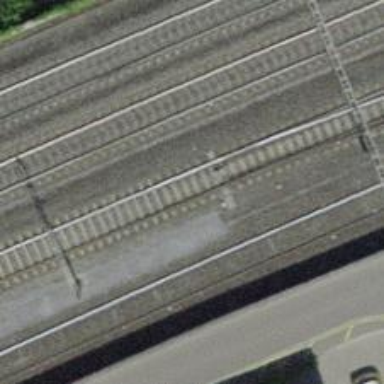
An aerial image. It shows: Railway switch.